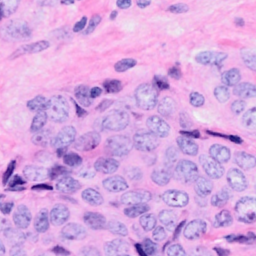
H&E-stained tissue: Breast